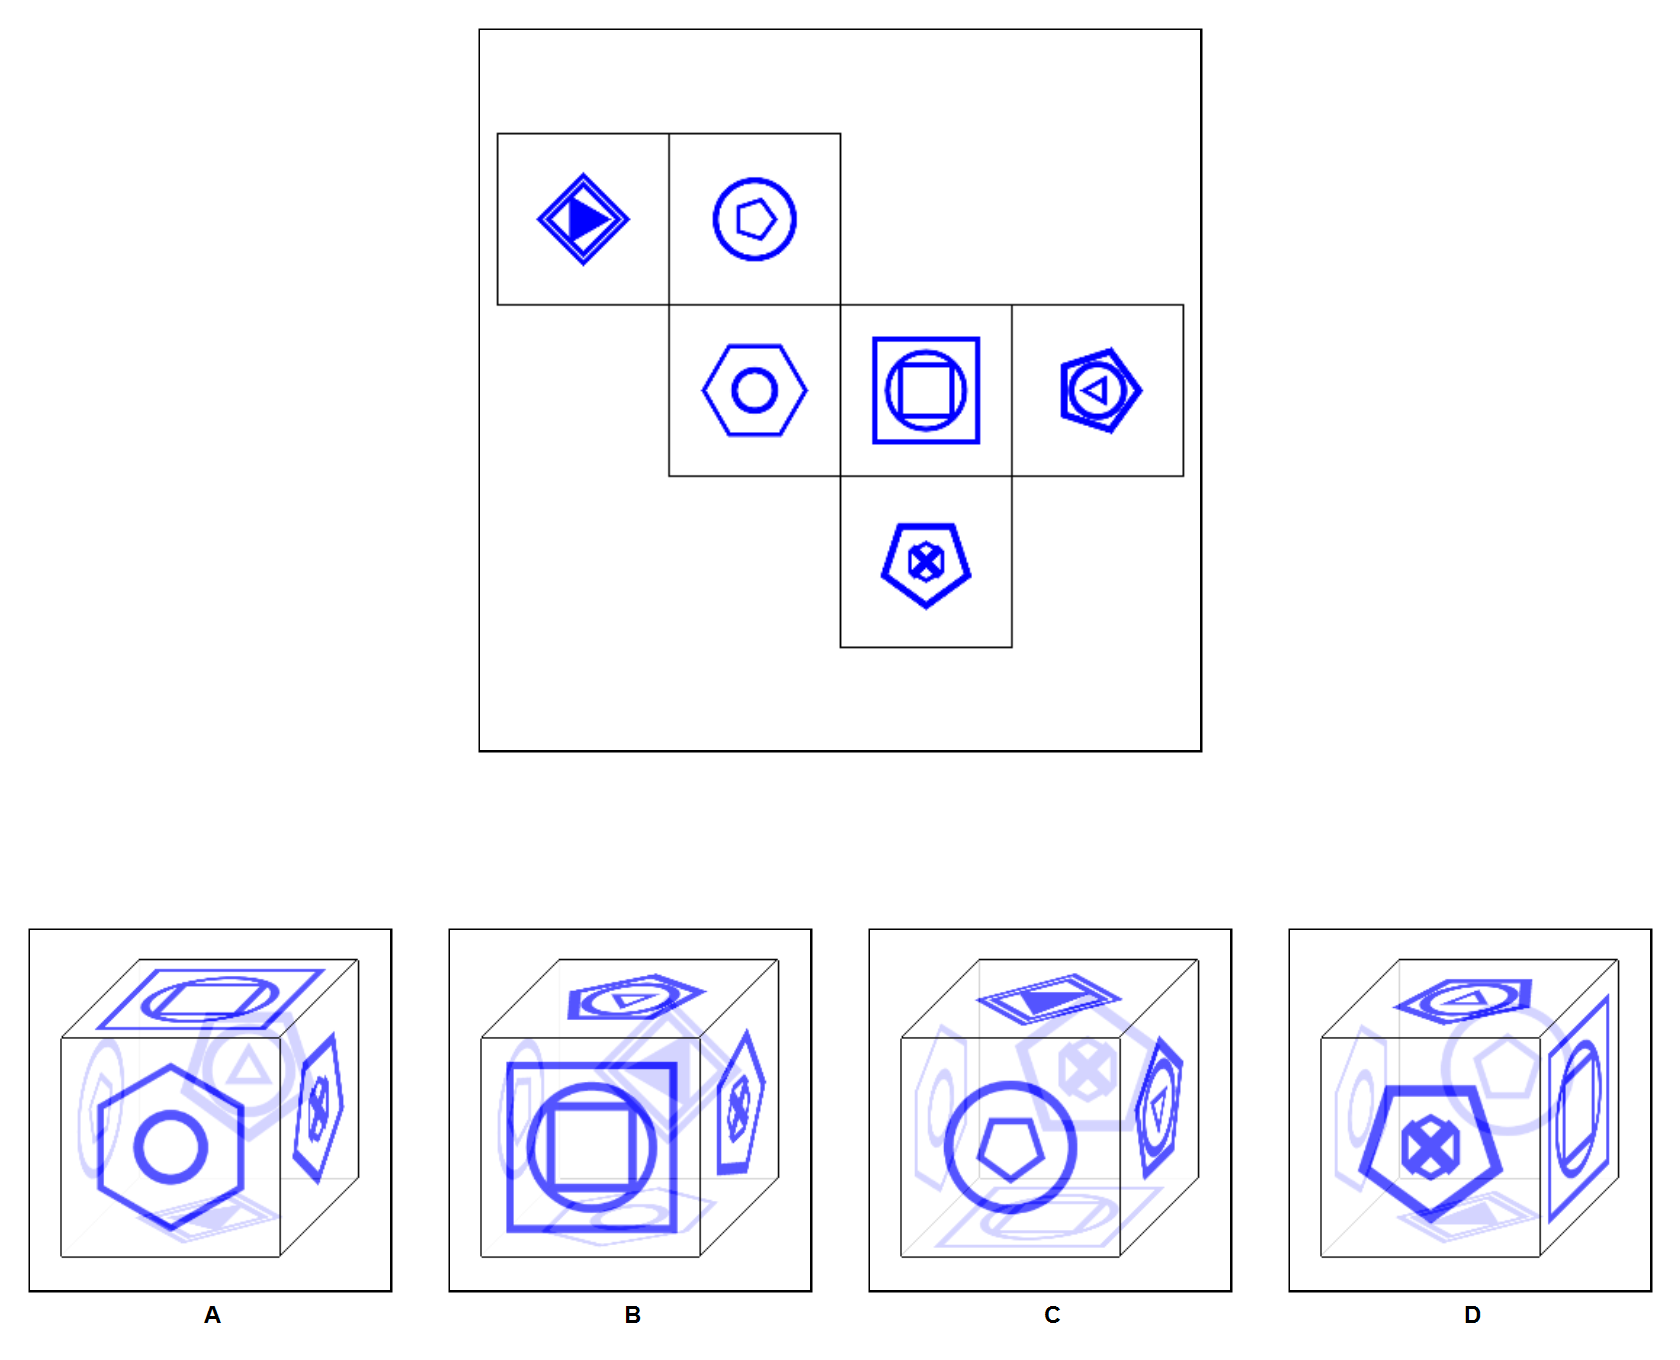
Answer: D